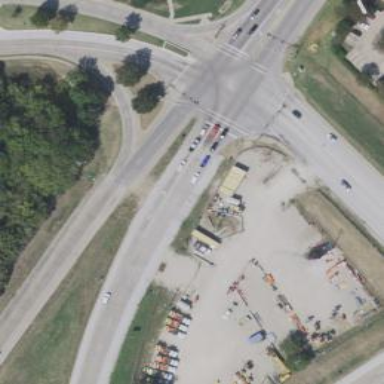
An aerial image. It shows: Secondary road with frontage road.